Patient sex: M
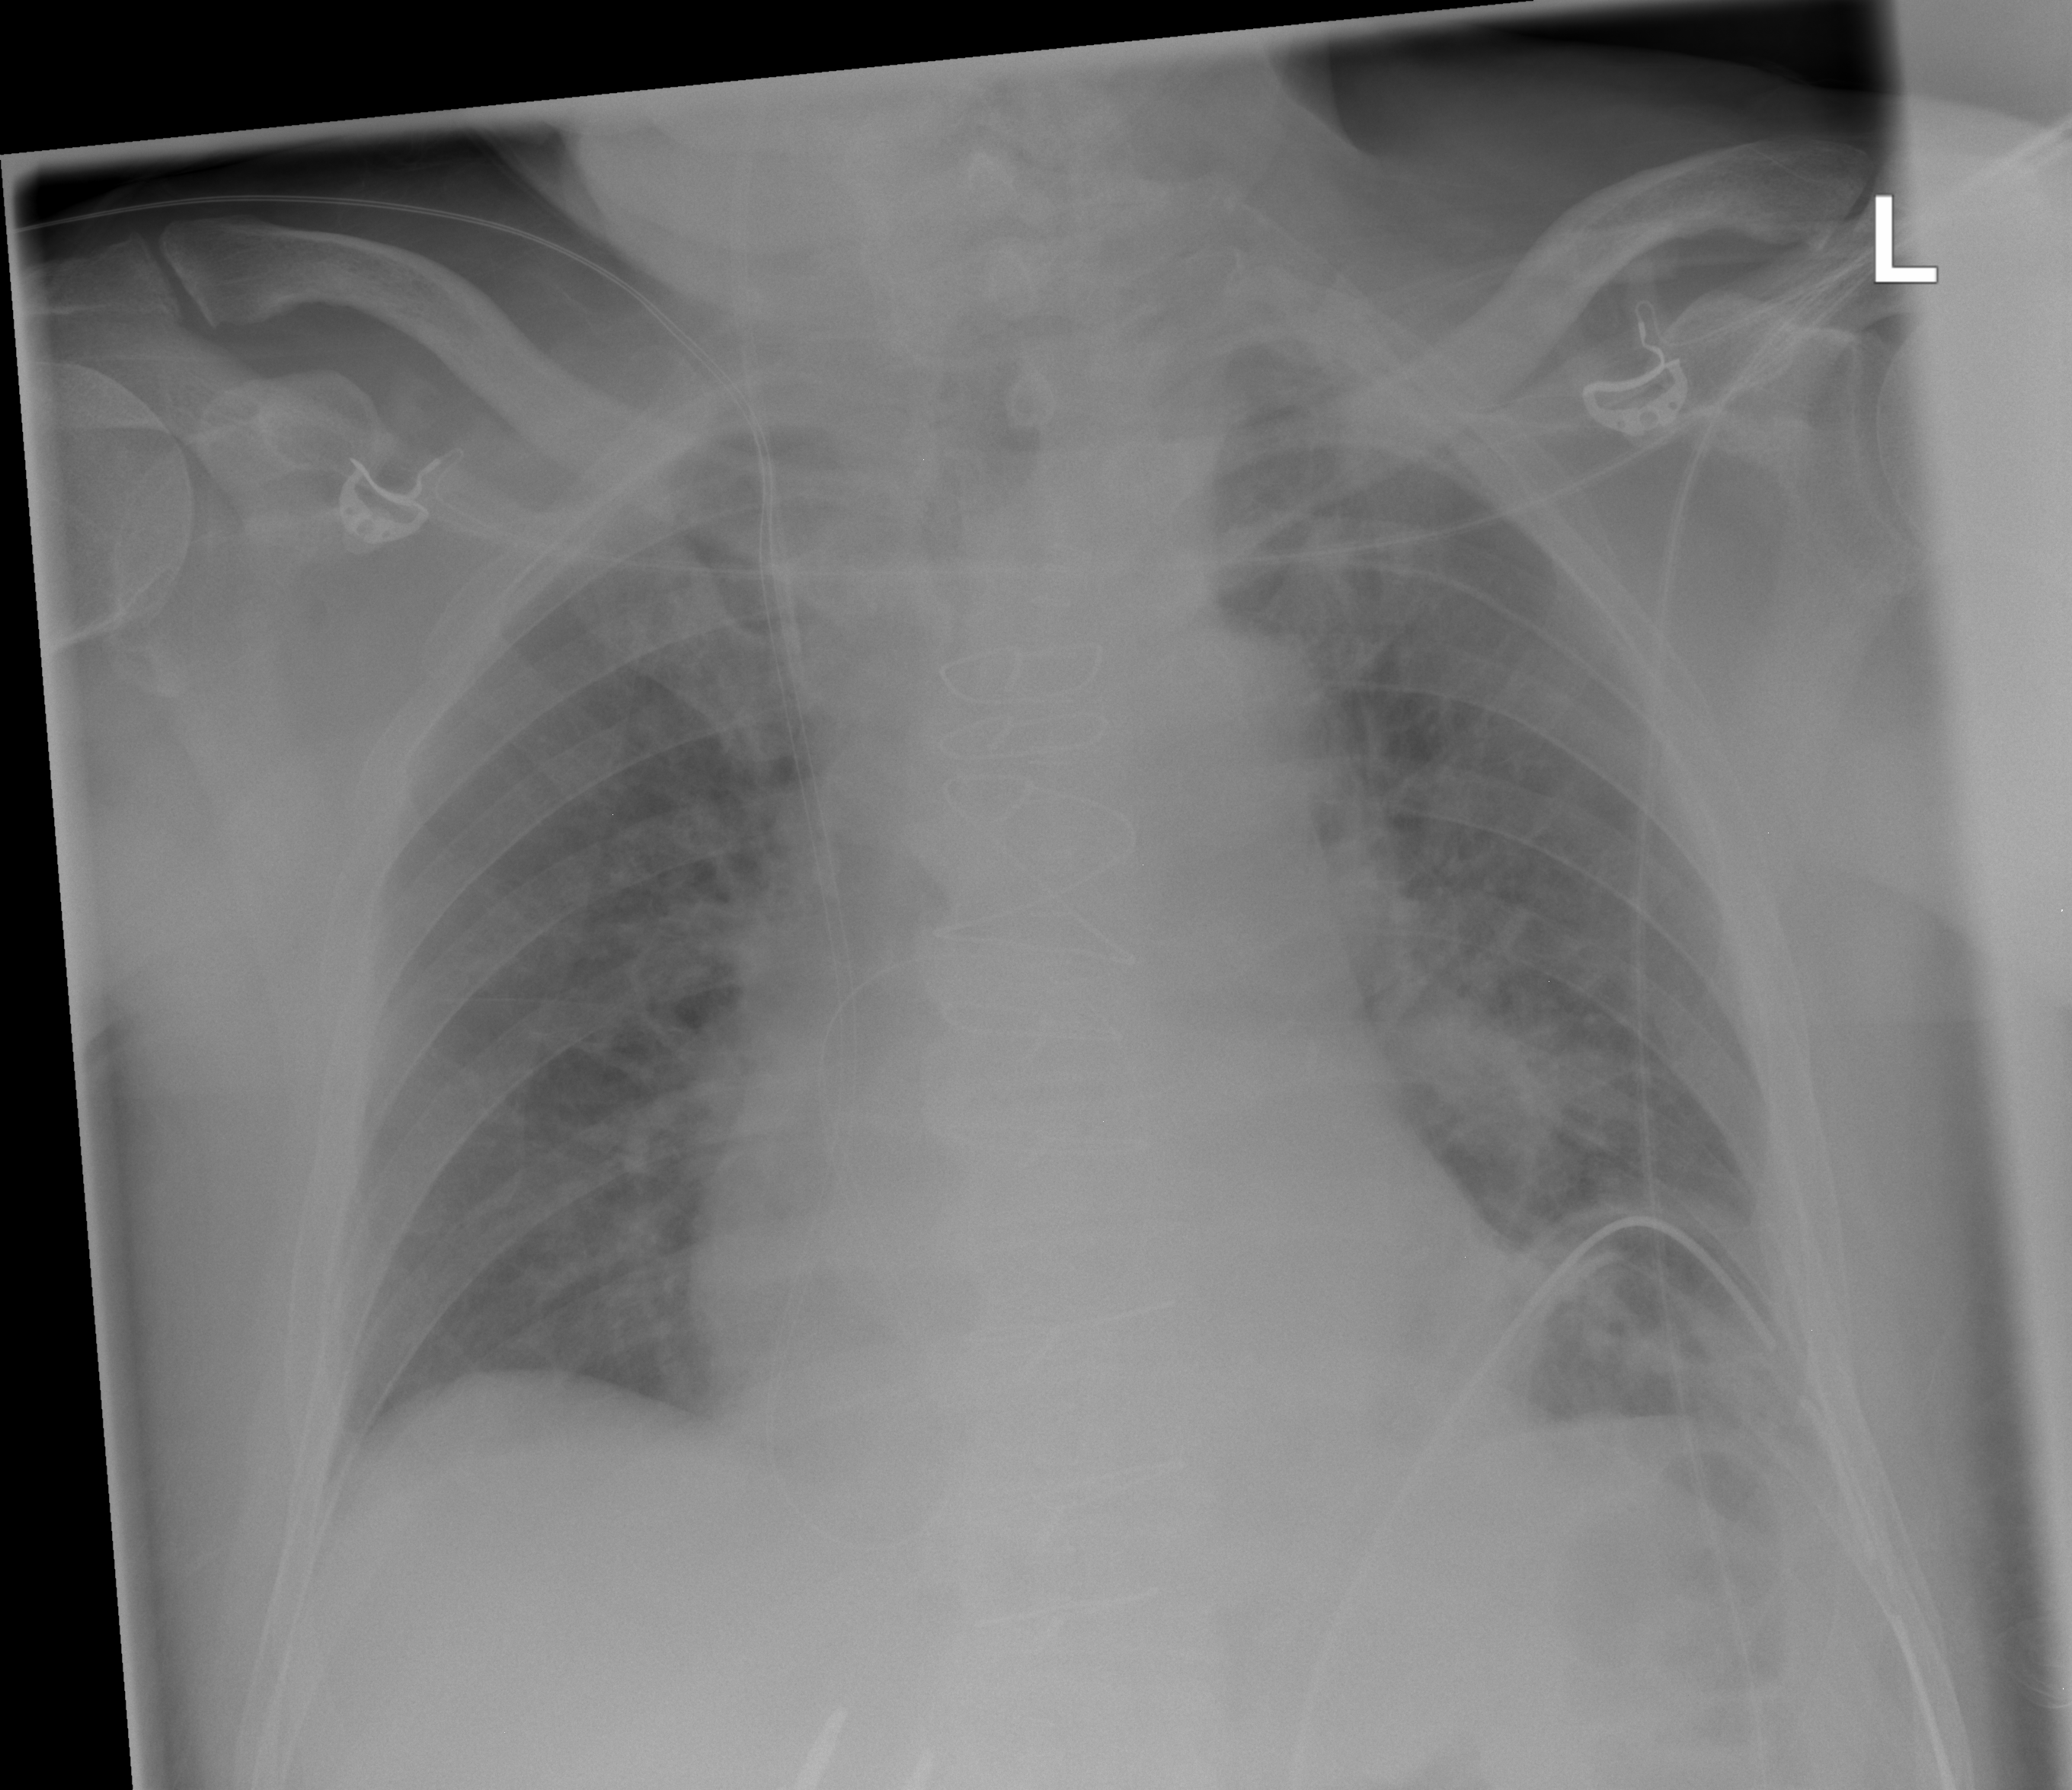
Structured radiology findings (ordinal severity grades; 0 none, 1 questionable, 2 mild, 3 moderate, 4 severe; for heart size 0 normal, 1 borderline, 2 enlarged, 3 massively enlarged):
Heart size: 2
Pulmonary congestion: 2
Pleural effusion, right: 0
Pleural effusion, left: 0
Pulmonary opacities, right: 0
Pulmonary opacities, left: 1
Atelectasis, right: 0
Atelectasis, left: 1